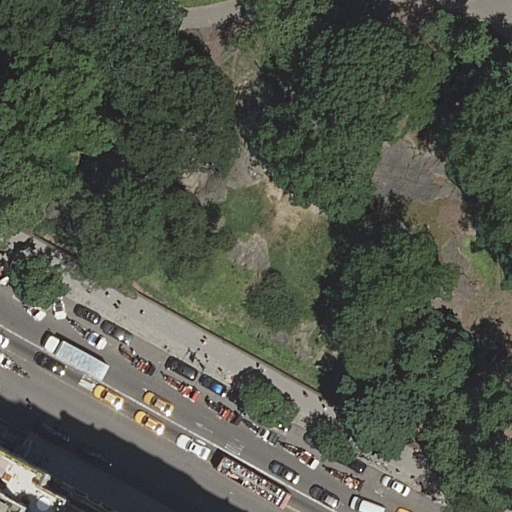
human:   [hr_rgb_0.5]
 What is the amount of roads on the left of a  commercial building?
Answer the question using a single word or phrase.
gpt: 0

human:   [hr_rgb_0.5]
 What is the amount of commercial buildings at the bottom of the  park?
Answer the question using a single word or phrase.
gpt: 0

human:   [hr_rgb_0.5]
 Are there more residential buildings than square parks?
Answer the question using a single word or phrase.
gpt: yes

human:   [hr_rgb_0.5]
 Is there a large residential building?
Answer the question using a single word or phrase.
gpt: yes

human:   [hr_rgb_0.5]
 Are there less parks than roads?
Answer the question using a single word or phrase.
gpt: yes

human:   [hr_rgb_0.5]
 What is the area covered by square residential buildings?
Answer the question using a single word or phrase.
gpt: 0m2

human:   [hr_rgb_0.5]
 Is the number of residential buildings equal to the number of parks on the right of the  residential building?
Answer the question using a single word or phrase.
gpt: yes

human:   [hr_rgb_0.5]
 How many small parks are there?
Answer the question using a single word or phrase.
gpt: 0

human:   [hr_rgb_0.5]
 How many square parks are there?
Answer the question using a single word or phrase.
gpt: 0

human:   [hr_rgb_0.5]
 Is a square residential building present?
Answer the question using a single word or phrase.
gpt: no

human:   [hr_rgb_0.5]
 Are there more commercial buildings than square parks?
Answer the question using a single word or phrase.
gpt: no

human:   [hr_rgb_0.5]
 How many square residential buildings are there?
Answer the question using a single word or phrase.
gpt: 0

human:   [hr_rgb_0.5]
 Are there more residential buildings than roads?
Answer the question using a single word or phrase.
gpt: no

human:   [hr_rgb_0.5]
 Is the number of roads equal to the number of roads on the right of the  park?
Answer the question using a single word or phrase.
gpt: no

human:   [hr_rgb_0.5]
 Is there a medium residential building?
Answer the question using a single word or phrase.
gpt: no

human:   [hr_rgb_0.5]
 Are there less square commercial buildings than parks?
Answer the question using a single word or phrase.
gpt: yes

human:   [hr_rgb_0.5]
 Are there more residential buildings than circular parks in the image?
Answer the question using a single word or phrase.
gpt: yes

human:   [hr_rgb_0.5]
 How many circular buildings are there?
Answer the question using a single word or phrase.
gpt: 0

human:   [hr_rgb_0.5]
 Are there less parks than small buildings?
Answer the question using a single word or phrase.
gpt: no

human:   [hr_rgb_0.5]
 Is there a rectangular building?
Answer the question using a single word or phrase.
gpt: no

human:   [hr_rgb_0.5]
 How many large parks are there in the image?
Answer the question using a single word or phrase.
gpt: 1

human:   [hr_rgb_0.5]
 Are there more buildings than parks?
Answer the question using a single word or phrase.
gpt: no

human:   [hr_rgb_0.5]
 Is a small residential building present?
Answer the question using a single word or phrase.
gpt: no

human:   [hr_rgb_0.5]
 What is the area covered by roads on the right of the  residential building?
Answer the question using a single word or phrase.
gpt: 0m2

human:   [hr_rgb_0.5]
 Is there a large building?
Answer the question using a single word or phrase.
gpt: yes

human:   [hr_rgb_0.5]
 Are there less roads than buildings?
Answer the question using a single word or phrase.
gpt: no

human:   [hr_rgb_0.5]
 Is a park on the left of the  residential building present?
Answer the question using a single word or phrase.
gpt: no

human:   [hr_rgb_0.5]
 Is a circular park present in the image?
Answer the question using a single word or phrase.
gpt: no

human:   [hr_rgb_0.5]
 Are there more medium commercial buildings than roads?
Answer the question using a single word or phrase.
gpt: no

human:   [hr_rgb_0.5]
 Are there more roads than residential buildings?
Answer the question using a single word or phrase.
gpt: yes

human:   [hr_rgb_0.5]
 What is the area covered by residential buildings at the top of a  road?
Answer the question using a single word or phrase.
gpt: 0m2

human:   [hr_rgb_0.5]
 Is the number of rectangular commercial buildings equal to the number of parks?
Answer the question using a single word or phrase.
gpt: no

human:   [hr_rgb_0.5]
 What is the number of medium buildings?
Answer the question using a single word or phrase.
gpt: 0

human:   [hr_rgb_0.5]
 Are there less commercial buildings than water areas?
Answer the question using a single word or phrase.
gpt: no

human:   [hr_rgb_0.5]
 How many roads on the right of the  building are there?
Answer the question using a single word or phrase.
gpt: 1

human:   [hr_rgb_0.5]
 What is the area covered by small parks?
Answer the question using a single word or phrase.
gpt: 0m2